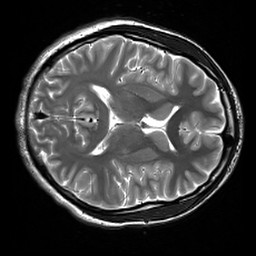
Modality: T2w
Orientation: axial
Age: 18
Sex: male
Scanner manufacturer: siemens
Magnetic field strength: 3 T
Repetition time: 7 s
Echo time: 0.09 s